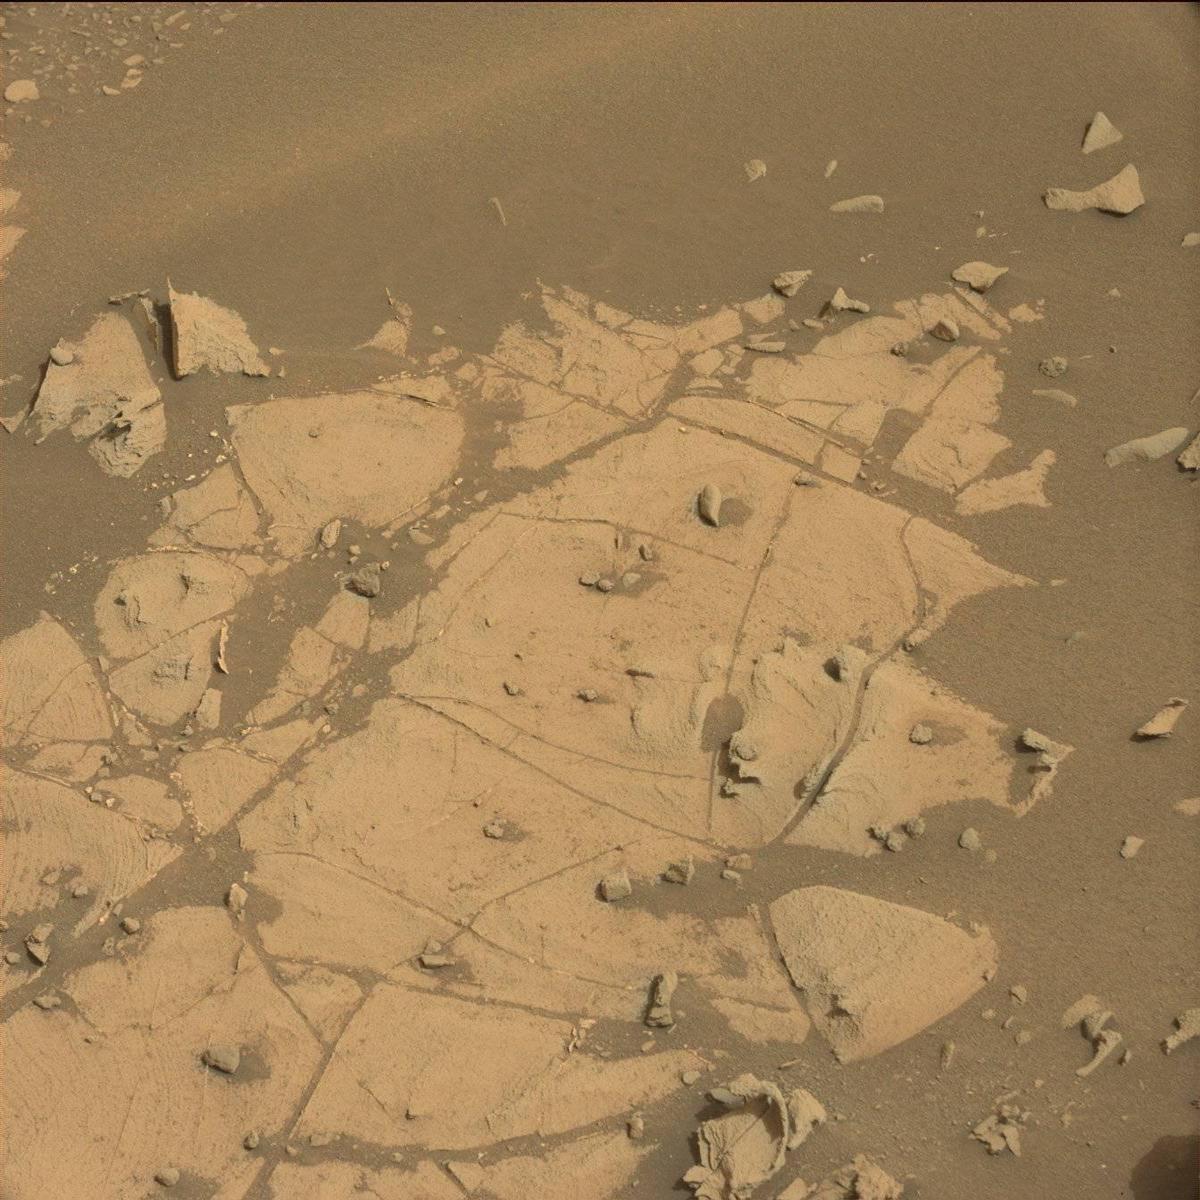
Terrain classes present: Bedrock, Rock, Sand / Soil